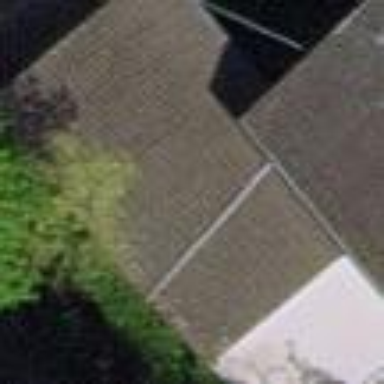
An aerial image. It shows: View of roof of building.